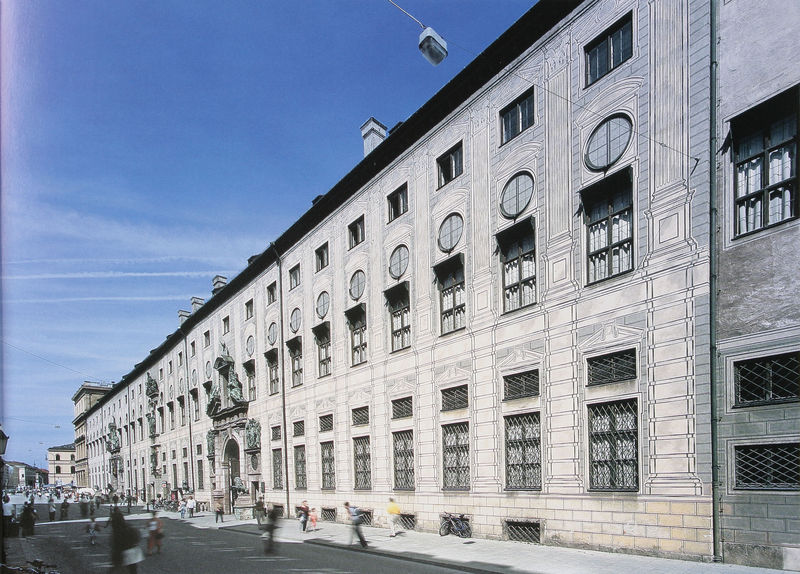
Titel: Die Fassade an der heutigen Residenzstraße
Künstler: Hans Krumper
Standort: München
Institution: Residenz
Schlagwörter: blau, dunkel, flügel, himmel, mann, schatten, weiß, wolken, frauen, gelb, menschen, stadt, bewegung, fenster, frau, fussgänger, grau, hell, lampe, laterne, licht, marmor, männer, schmuck, schwarz, strasse, säulen, tür, dach, gebäude, haus, weg, wolke, leute, malerei, wand, architektur, barock, lang, mensch, sockel, stein, steine, gitter, klassizismus, personen, person, front, renaissance, kamin, kreis, oval, rund, räder, relief, bogen, fassade, fassaden, italien, passanten, perspektive, dorf, dächer, giebel, mauer, schornsteine, dunst, farbe, nebel, linien, platz, pilaster, rad, durchgang, bronze, striche, tor, flucht, foto, fotografie, photographie, wände, eingang, eckig, bürgersteig, gemalt, münchen, palast, rundfenster, linie, groß, asphalt, gehweg, trottoir, strich, kreise, reihe, rom, fahrrad, kapitell, reihen, portal, rustika, fenstergitter, löwen, okuli, statuen, sandstein, mauern, residenz, schloß, blauer himmel, gitterfenster, portikus, fluchtpunkt, florenz, geschosse, kellerfenster, fresko, wien, draht, fresco, freskos, eilen, münze, geschoss, klassizistisch, attika, hofgarten, uffizien, okulus, rustica, börse, maximilian, bossen, neorenaissance, plattenrustica, fensterreihe, bullaugen, strassenlampe, sockelgeschoß, residenzstraße, odeonsplatz, fahrräder, fassadenmalerei, sgraffito, dunkeö, flugzeug, ludwigstrasse, fotod, grissaille, ochsenaugen, okkuli, ovalfenster, patrona bavaria, patrona bavariae, sriche, wolkendunst, fön, gitte, schebend, ufizien, scheinfassade, rüten, mnege